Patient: sex F, age 58
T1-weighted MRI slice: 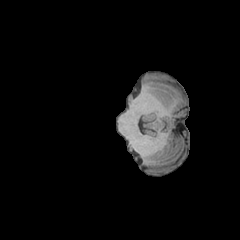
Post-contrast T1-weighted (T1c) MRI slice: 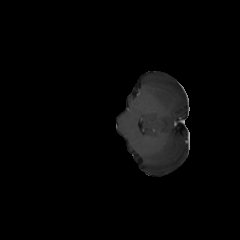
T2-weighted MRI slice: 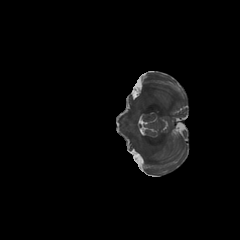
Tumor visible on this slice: no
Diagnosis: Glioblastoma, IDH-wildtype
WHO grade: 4